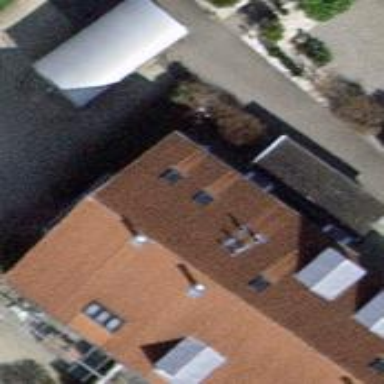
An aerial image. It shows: Terrace building.